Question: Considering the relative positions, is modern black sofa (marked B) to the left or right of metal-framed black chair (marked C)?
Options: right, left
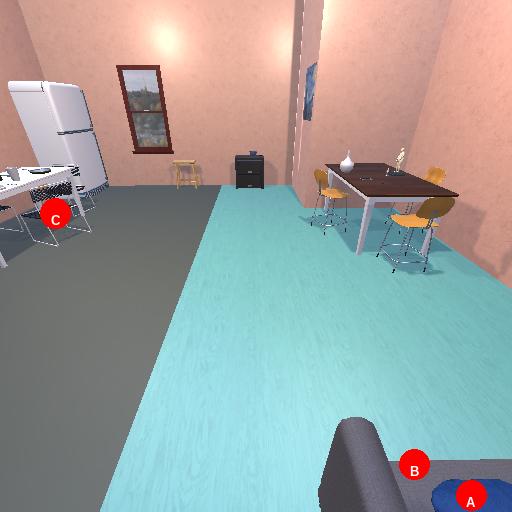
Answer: right